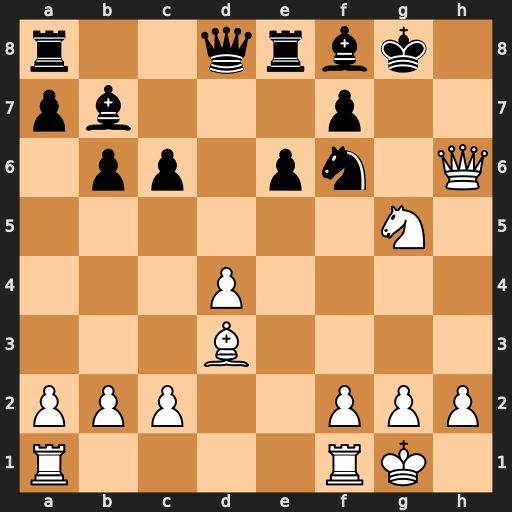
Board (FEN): r2qrbk1/pb3p2/1pp1pn1Q/6N1/3P4/3B4/PPP2PPP/R4RK1
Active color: w
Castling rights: -
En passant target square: -
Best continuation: Bh7+ Nxh7 Qxh7#